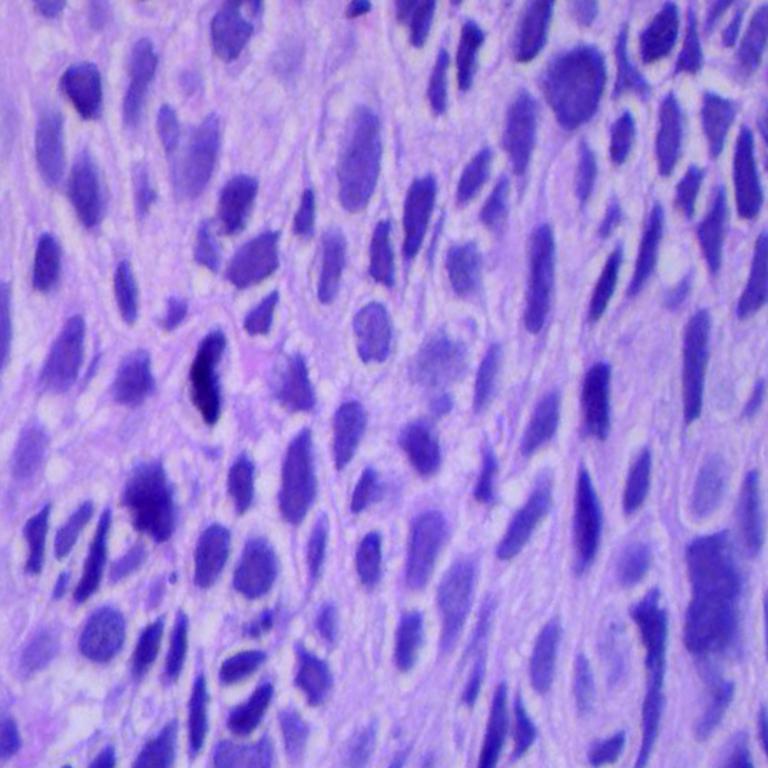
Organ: lung
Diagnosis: squamous carcinomas